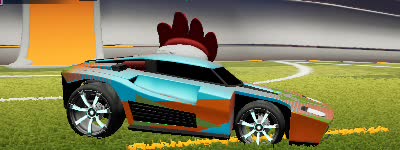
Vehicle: breakout